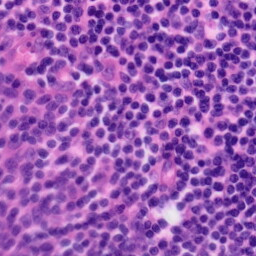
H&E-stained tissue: Tonsil